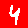
Digit: 4